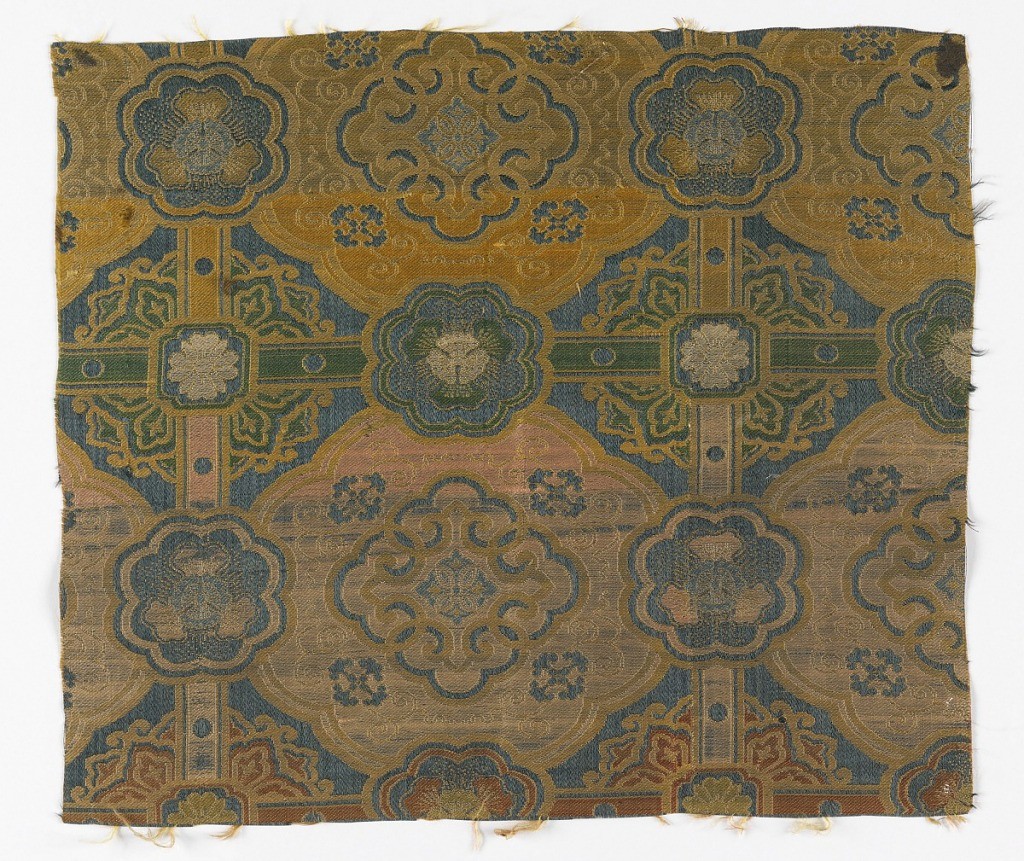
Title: Fragment
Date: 17th–18th century
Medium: silk Technique: plain compound weave
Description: Subtle striped effect in gold, green, pink and orange. Pattern structured around a grid with bars interrupted with dots and flowers. Within each area of grid is a stylized floral shape with flowers and interlacing scrollwork.